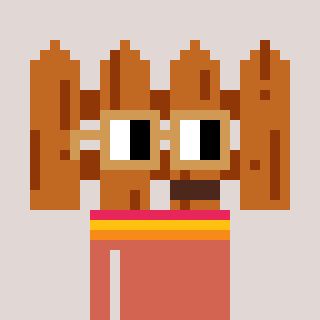
a pixel art character with square brown glasses, a fence-shaped head and a peachy-colored body on a warm background